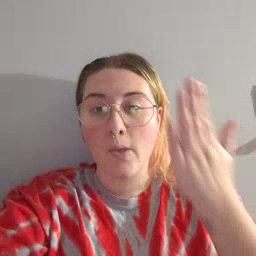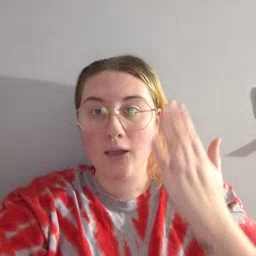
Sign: morning